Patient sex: F
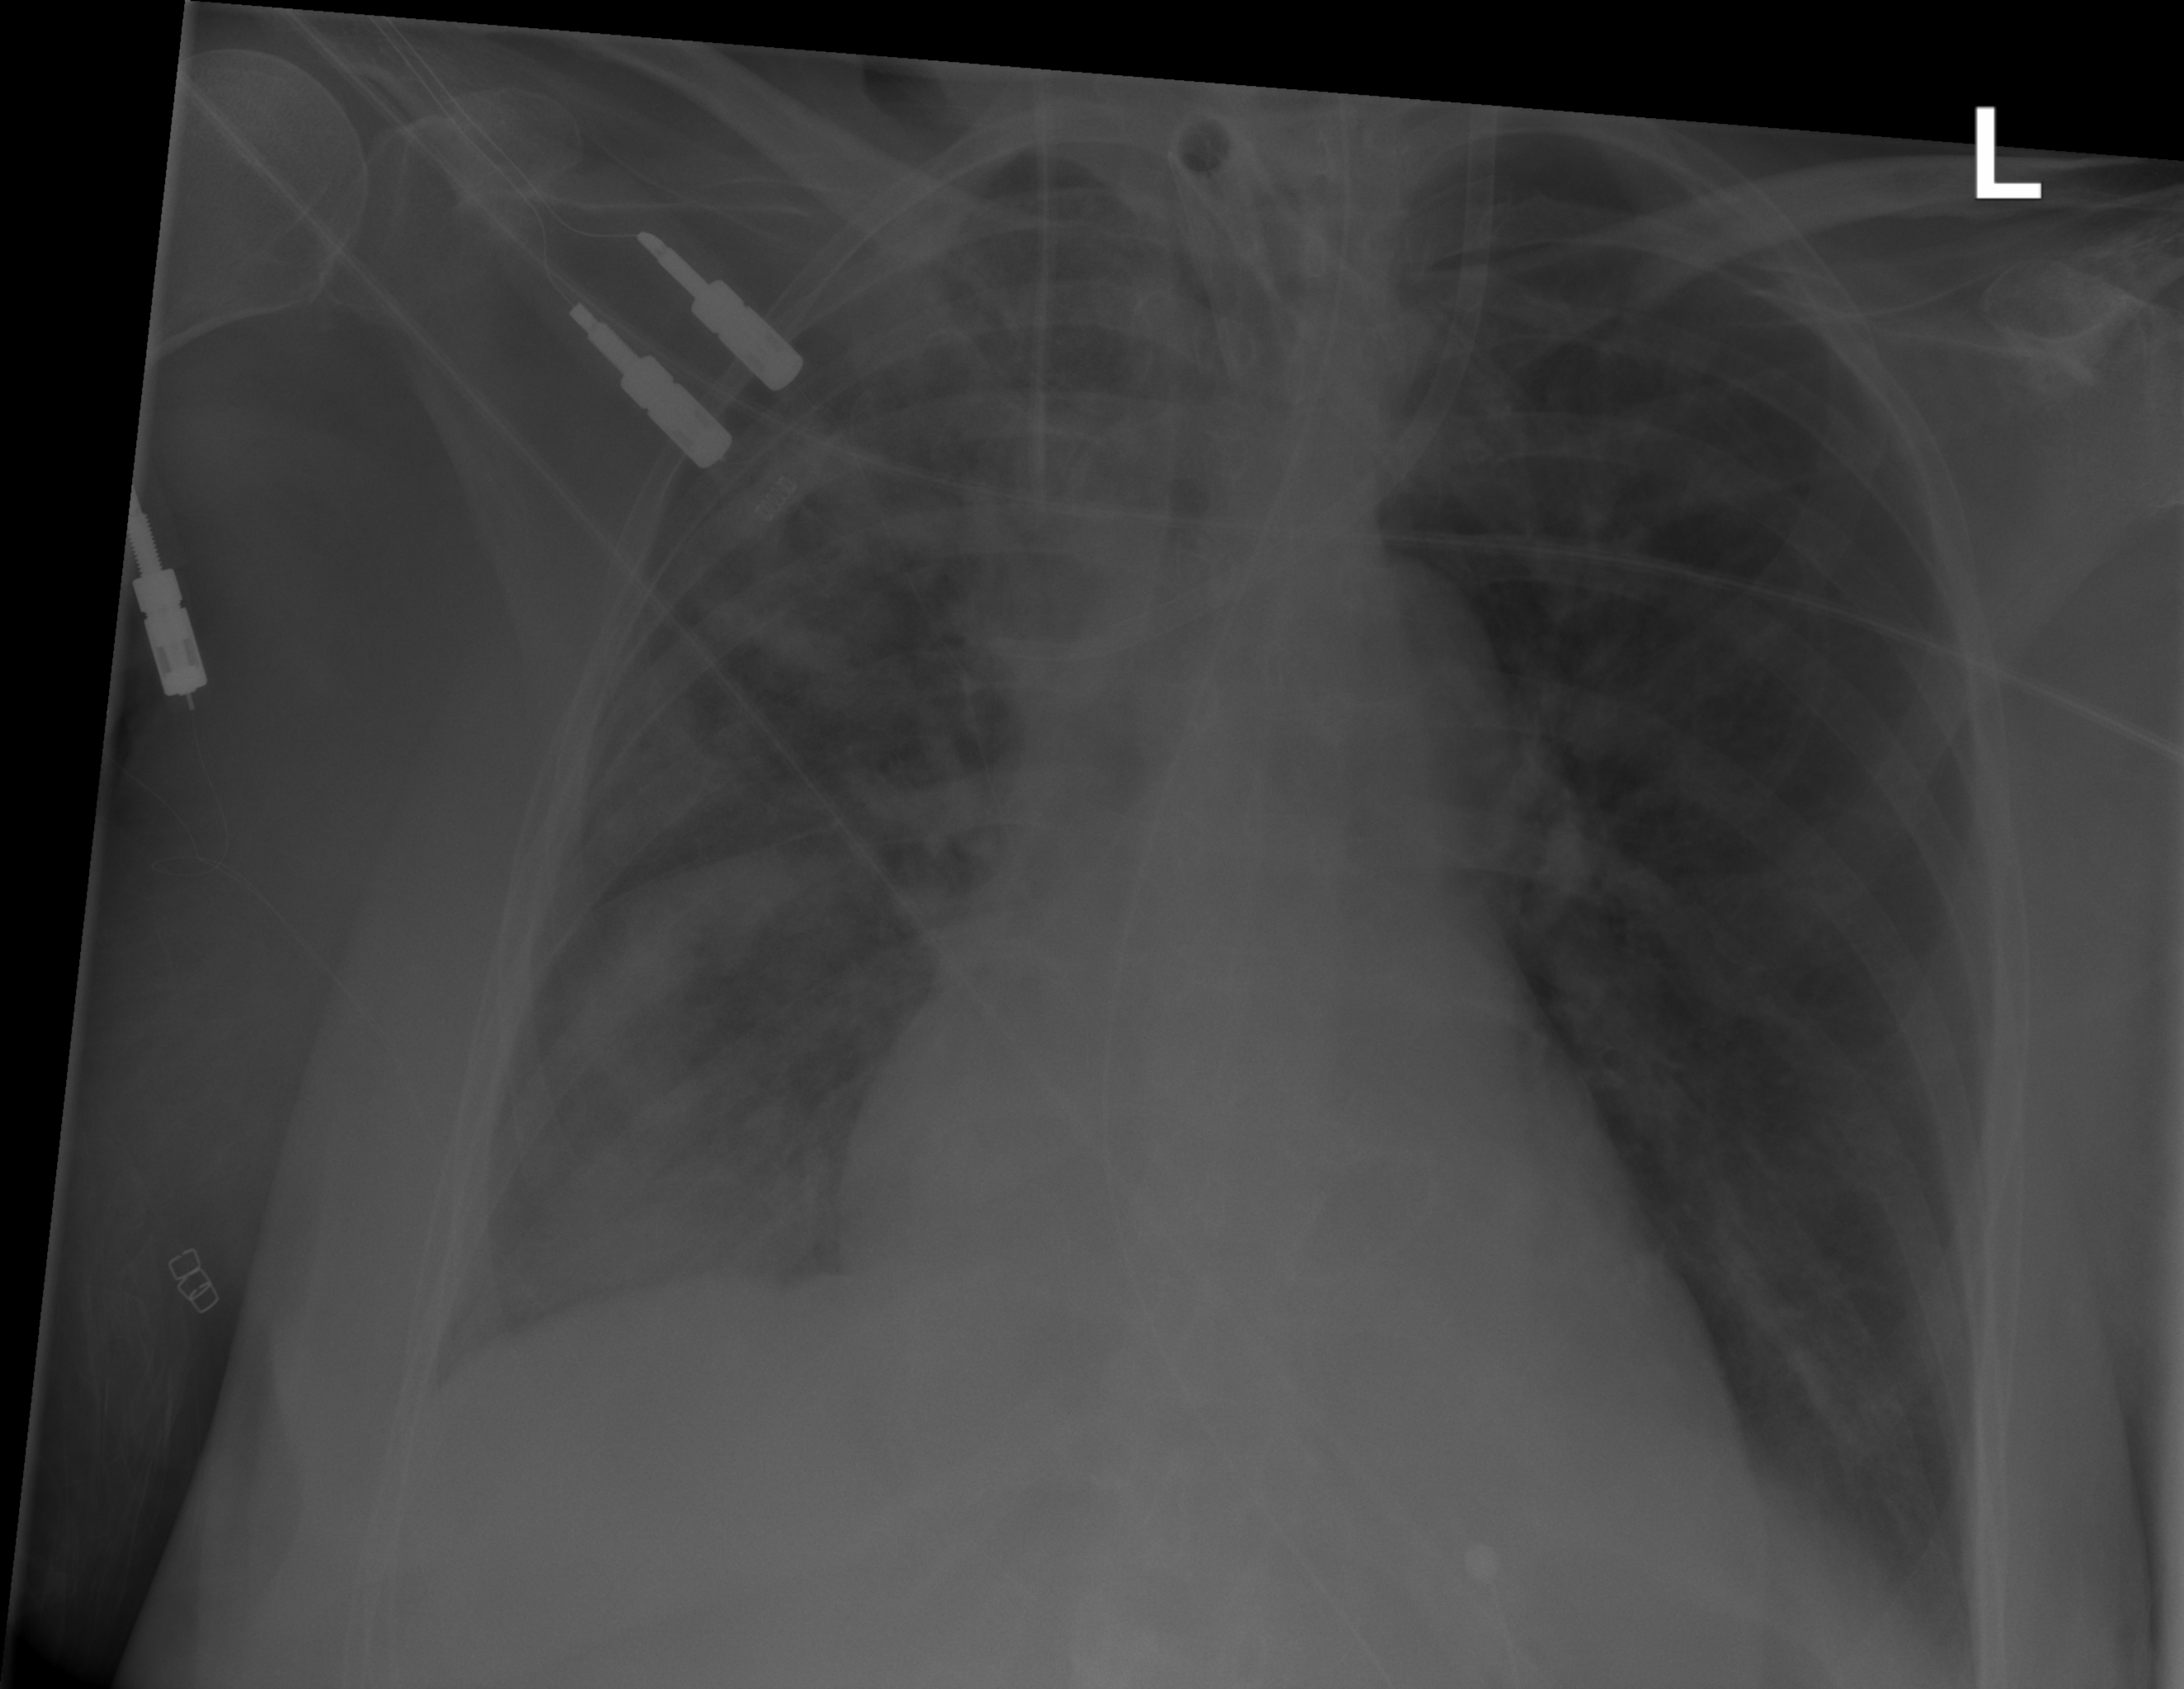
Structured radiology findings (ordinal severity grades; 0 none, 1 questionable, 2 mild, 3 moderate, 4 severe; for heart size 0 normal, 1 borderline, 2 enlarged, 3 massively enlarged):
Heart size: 2
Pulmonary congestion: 0
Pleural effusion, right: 0
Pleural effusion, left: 0
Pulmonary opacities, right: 2
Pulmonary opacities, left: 0
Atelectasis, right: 3
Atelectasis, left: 0